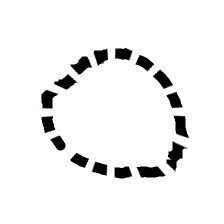
Shape: circle